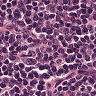
Metastatic tissue present: no